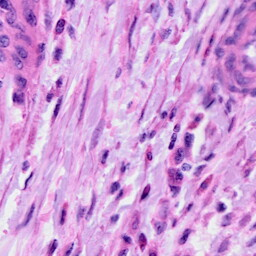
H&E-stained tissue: Cervix